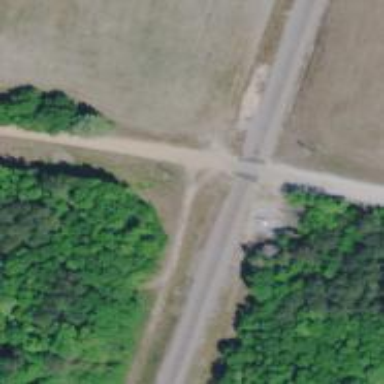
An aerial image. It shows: Level crossing with saltire marking.